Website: home-depot
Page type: account-dashboard
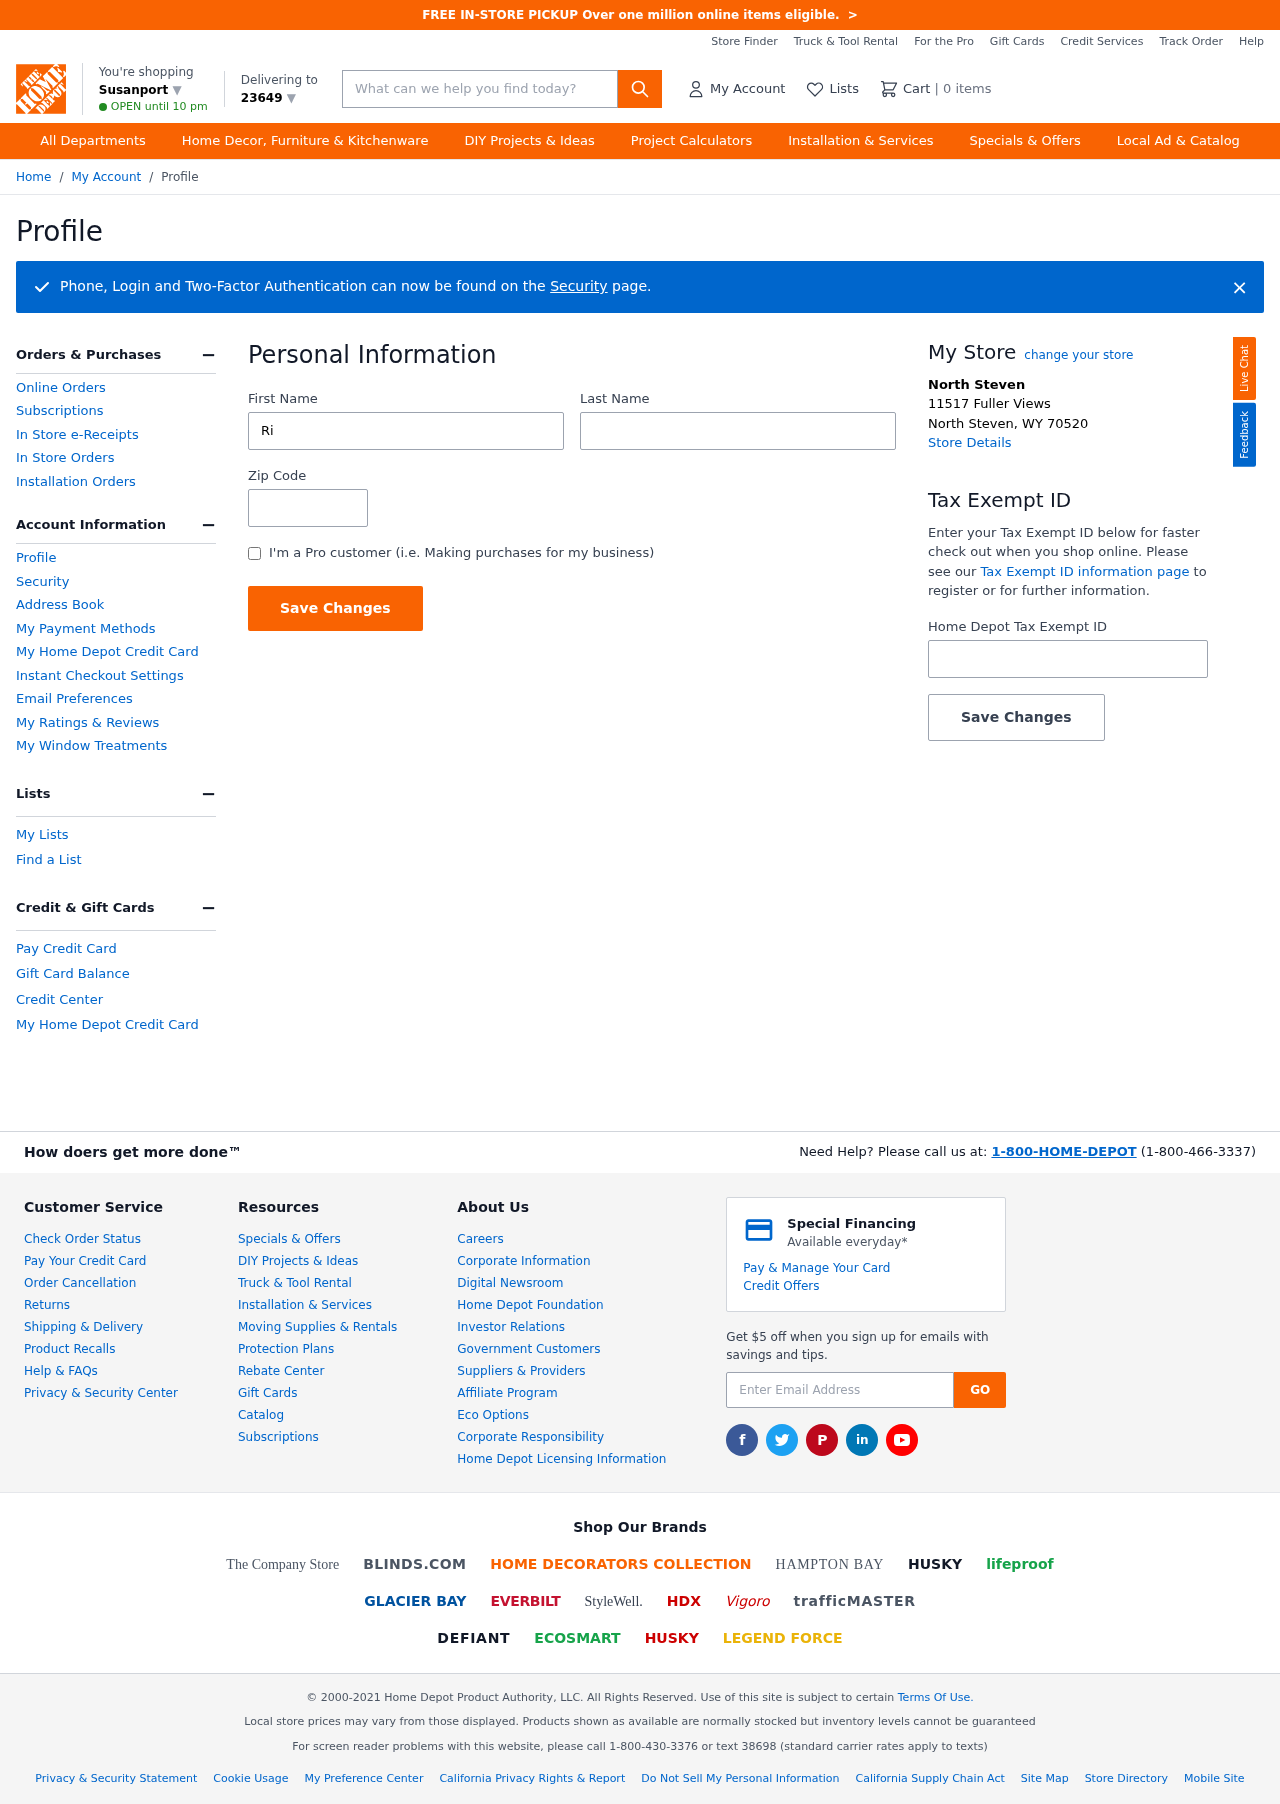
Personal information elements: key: PII_CITY
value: Susanport ▼
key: PII_FIRSTNAME
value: Richard
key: PII_LASTNAME
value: Mcgee
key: PII_LOCATION1_CITY
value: North Steven
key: PII_LOCATION1_CITY_STATE_ZIP
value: North Steven, WY 70520
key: PII_LOCATION1_STREET
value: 11517 Fuller Views
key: PII_POSTCODE
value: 23649 ▼
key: PII_POSTCODE
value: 23649
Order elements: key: ORDER_NUM_ITEMS
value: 0
Search elements: key: HEADER_SEARCH
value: What can we help you find today?